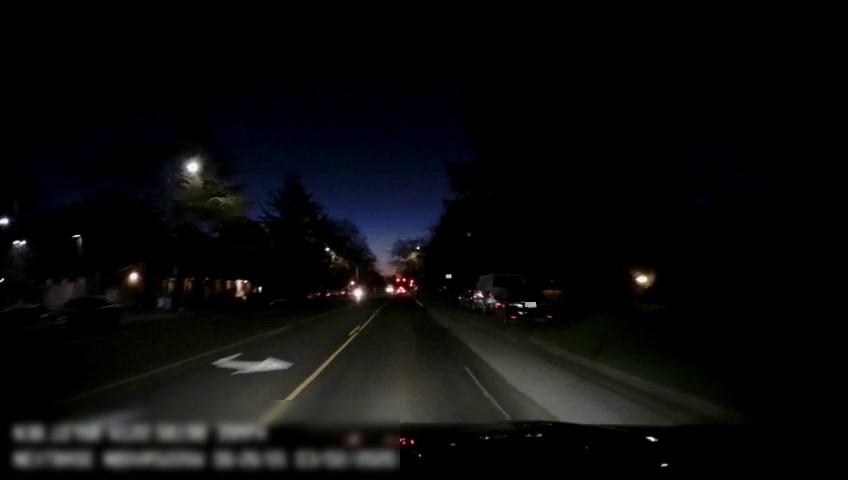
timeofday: Night
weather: Cloudy
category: Drivable Space
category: Vehicles | Car
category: Vehicles | Car
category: Vehicles | Van
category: Vehicles | Car
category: Lanes | Current Lane
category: Lanes | Opposite Lane
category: Lanes | Current Lane